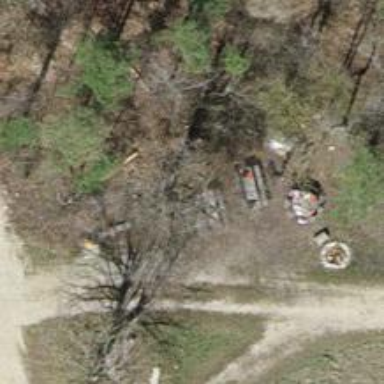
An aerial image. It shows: Picnic table located in leisure land area.